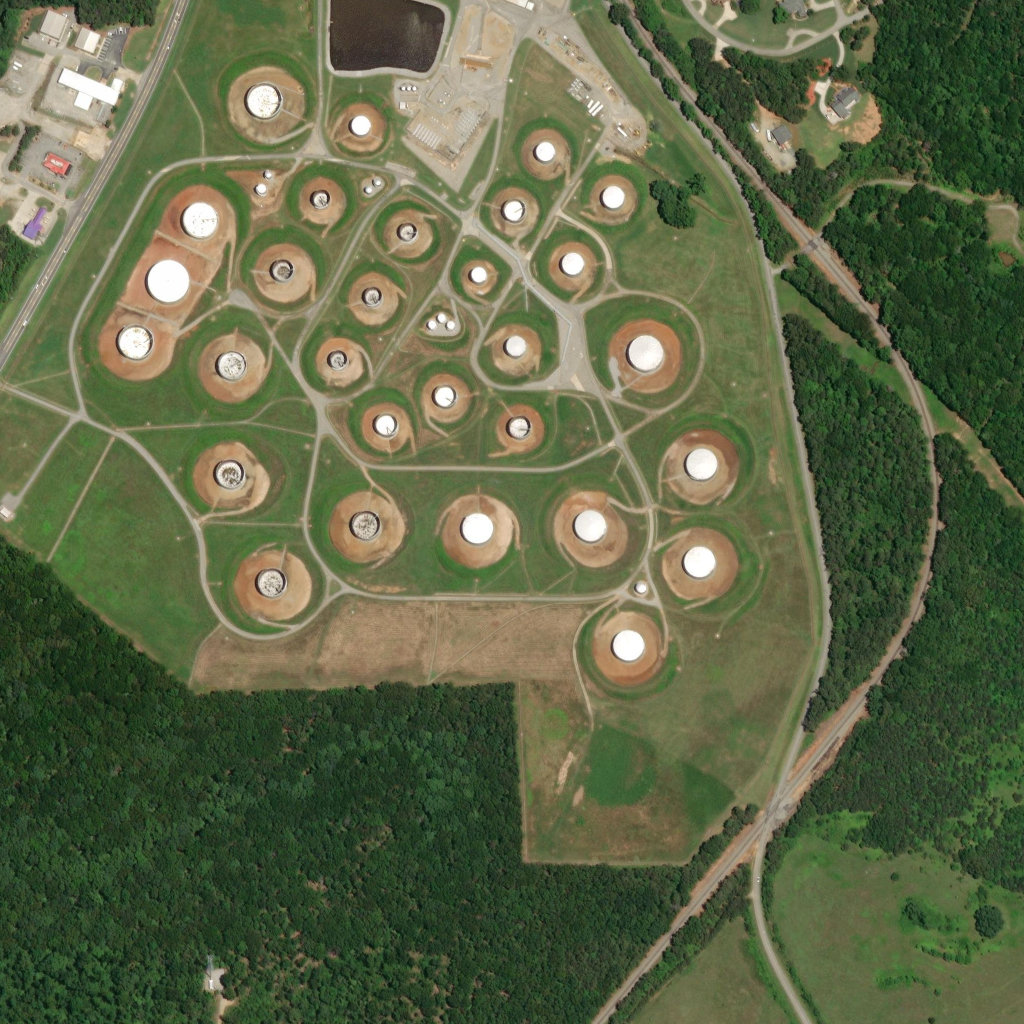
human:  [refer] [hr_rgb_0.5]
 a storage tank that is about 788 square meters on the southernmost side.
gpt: <box>[[59, 60, 63, 64, 0]]</box>